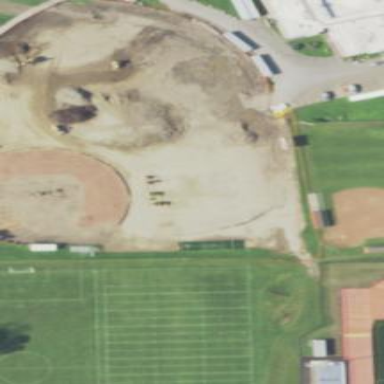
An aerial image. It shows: Grass pitch designated for baseball.